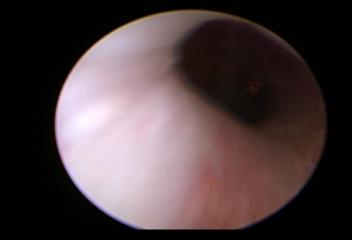
Modality: WLC
Class: Normal mucosa
Bladder cancer association: No